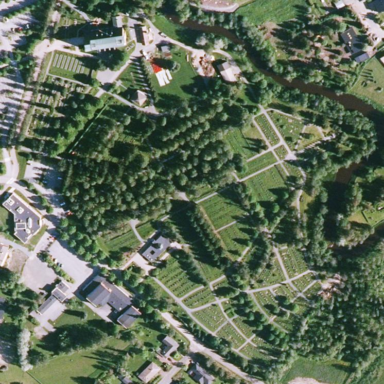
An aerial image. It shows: Cemetery.